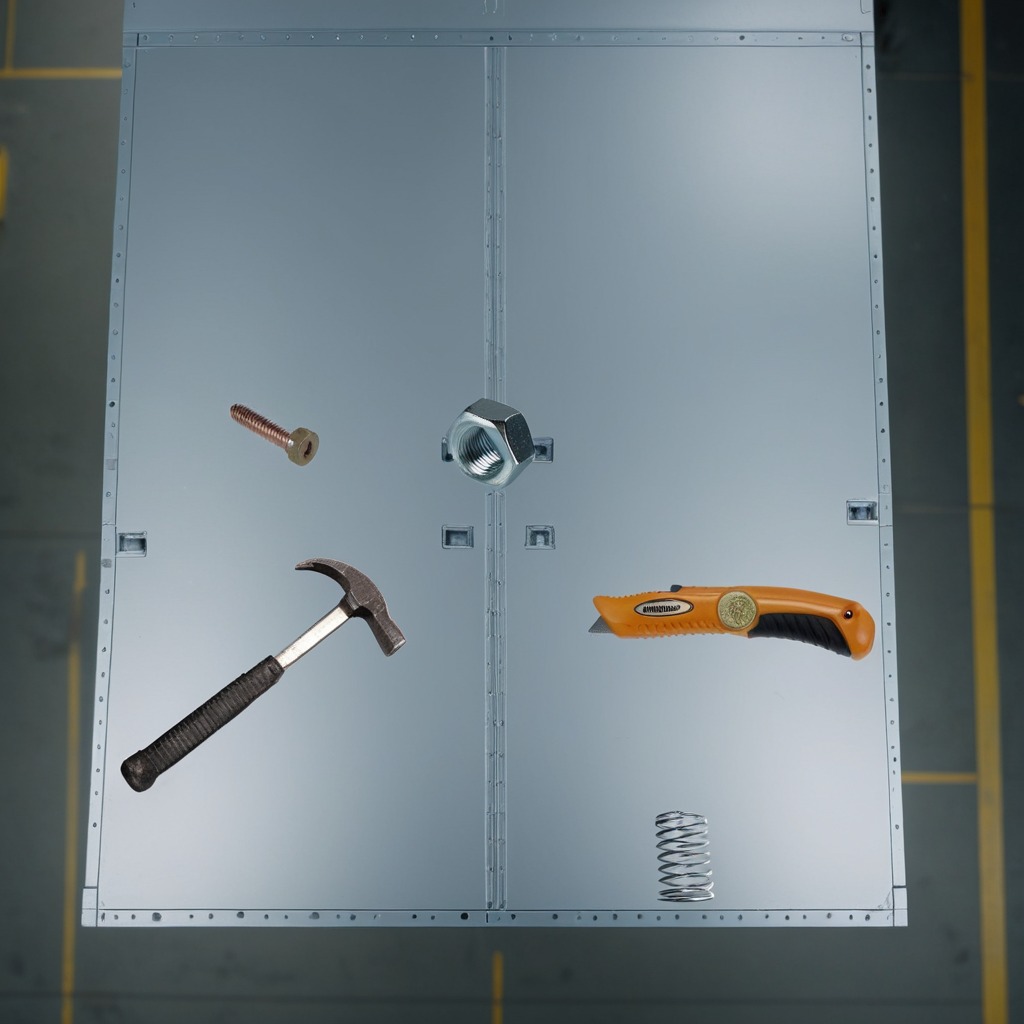
A utility knife, a metal machine screw, a hammer, a coiled metal spring, and a metal nut are lying on the toolbox surface.